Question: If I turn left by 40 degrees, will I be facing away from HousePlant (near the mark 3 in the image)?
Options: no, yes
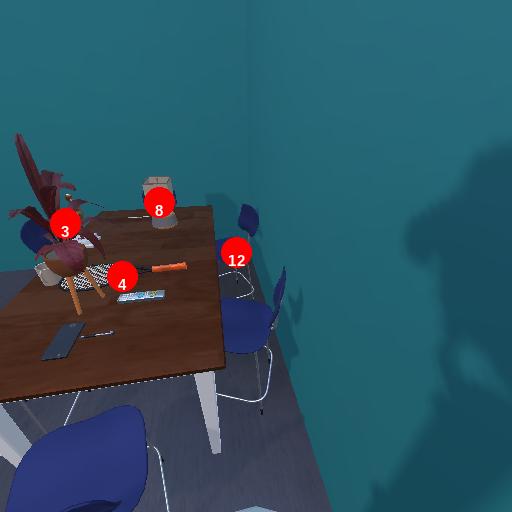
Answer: no